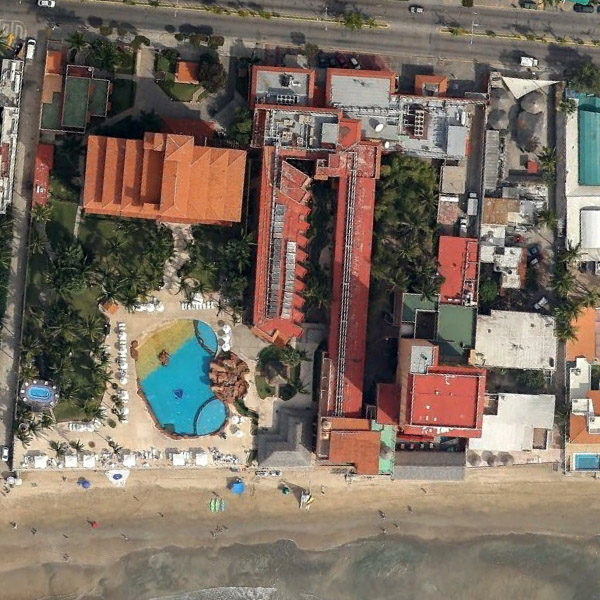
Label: Resort